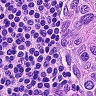
Metastatic tissue present: no